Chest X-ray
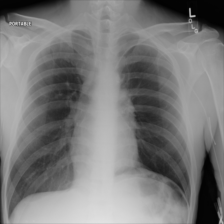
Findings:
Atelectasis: negative
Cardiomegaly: negative
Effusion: negative
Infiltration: negative
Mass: negative
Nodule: negative
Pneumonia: negative
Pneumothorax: negative
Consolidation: negative
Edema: negative
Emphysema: negative
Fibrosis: negative
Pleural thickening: negative
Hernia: negative